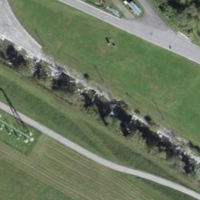
EUNIS habitat code: 24
Species observed at this site:
Asplenium ruta-muraria
Veronica chamaedrys
Podarcis muralis
Phoenicurus ochruros
Bistorta officinalis
Turdus merula